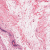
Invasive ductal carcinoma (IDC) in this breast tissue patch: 0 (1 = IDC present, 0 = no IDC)